Question: I'm trying to use Power Query to make a table that automatically subtracts A1 (10) from each cell in column B. The results will be in column C.
In regular excel, this would simply be B2-$A$2 and so on bur I'm not sure how to do that in PQ. Thanks in advance!
c

I tried looking it up online but those didnt subtract from one specific cell but from the corresponding cell
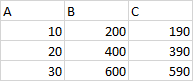
Answer: To refer to the first cell in Column A, you use a construction like:
'''
TableName[ColumnName]{index into column}
'''
The 'Index' in PQ is zero-based, so more likely:
'''
=#"Previous Step"[A]{0}
'''
Or, in this case the previous step is '#"Changed Type" (as you can see from the Screen Shot:
<URL>
Equivalent M-Code:
'''
let
Source = Excel.CurrentWorkbook(){[Name="Table1"]}[Content],
#"Changed Type" = Table.TransformColumnTypes(Source,{{"A", Int64.Type}, {"B", Int64.Type}}),
#"Added Custom" = Table.AddColumn(#"Changed Type", "C", each [B]-#"Changed Type"[A]{0}, Int64.Type)
in
#"Added Custom"
'''